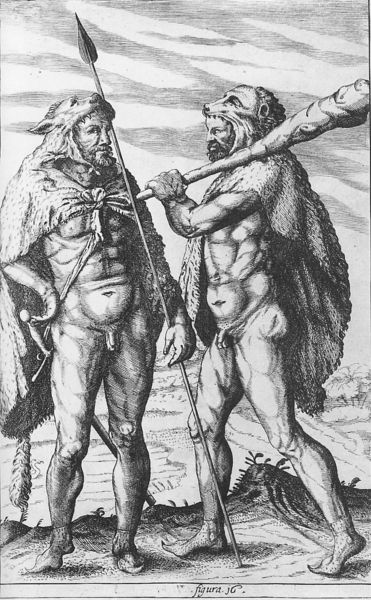
Titel: Germania Antiqua
Künstler: Philipp Clüver
Standort: Herkunft: Leiden (EU - NL)
Institution: New York, Public Library, General Research Division, Astor, Lenox and Tilden Foundations
Schlagwörter: akt, kämpfer, nackt, umhang, wolf, landschaft, männer, zeichnung, herren, alt, bart, knoten, portrait, stock, beine, fell, schwanz, füße, abhang, wild, lanze, verkleidung, muskeln, bauch, penis, schaf, nakt, barfuß, schwarzweiß, schwert, streit, text, zähne, felle, maul, krieger, wut, löwe, speer, bär, herkules, keule, glied, sper, bauchmuskeln, vorfahren, figura, genitalien, gemächt, umgehängt, herrn, r, 16, bnackt, käule